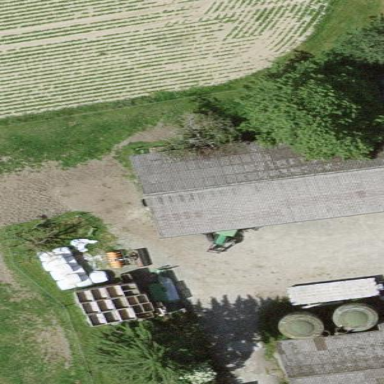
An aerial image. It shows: Barn.